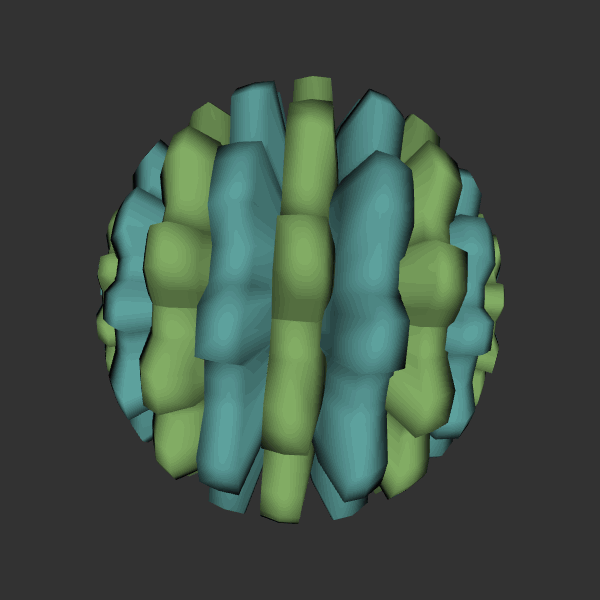
Background: dark